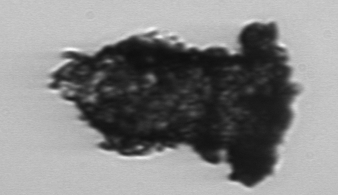
Label: Tintinnopsis